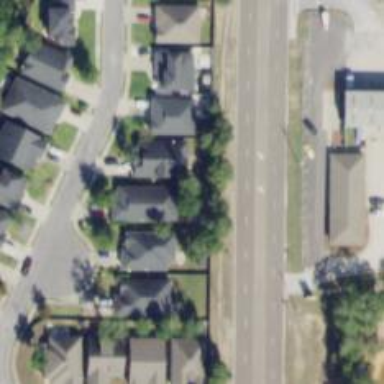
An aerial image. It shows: Residential area consisting of single-family homes.